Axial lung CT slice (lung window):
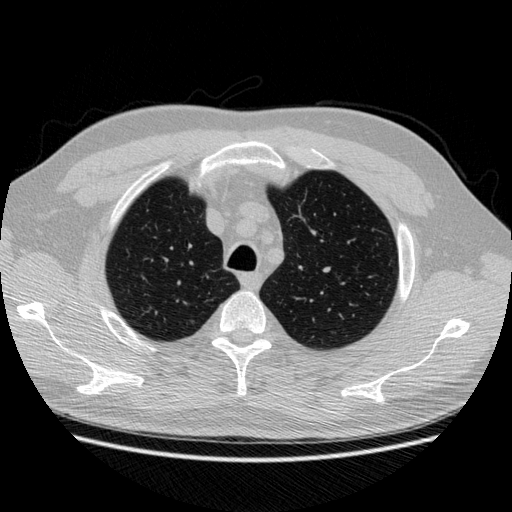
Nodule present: no